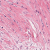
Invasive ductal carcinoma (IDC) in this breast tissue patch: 1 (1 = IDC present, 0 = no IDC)